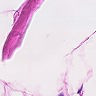
Metastatic tissue present: no